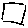
Label: square